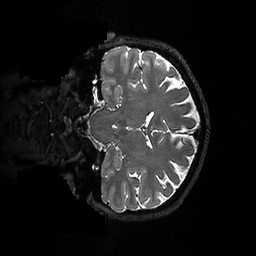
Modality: T2w
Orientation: coronal
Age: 42
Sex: female
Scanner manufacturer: ge
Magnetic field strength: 3 T
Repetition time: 3.216 s
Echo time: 0.0669 s